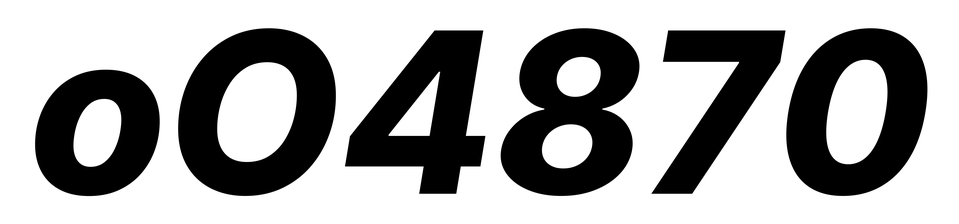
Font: Inter-Italic_ExtraBold_Italic